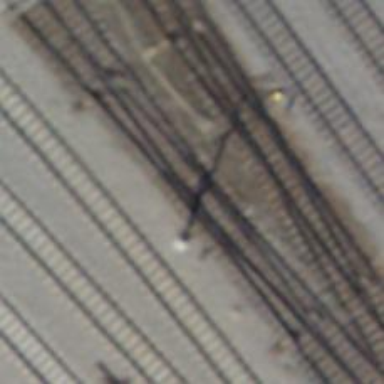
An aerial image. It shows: Railway crossing.